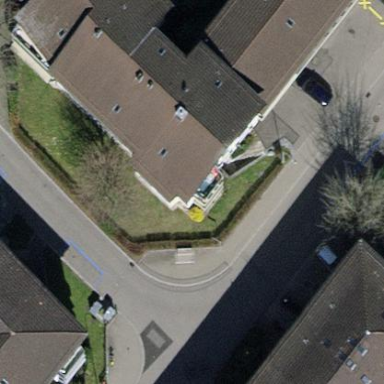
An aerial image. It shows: Building with tiled roof.